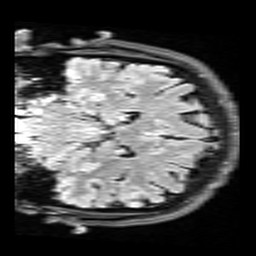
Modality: FLAIR
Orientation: coronal
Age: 68
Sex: male
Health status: healthy
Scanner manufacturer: siemens
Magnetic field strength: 3 T
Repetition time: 9 s
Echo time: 0.088 s